Question: I am trying to install Tokumx mongodb inside ubuntu VM using Putty.
I have followed all the steps to install tokuMX mongodb from the link <URL>
I have created /data/db folder inside root and given permission.
when I ran mongod command , I got an error -> this is the screenshot.

It creates mongod.lock file inside data folder , I tried deleting that file and ran but got the same error.
How to fix it? Any idea?
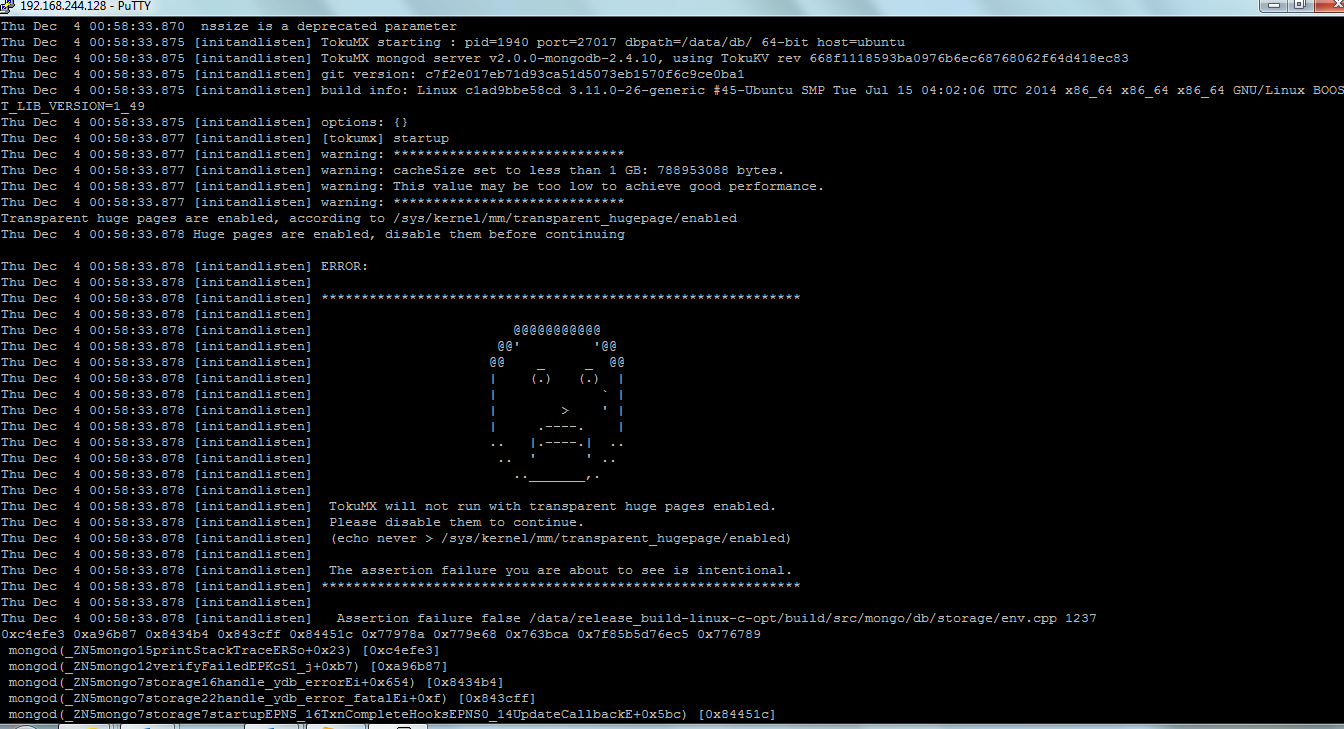
Answer: As said in the error message, you have to disable the transparent huge pages before launching mongod.
'''
echo never > /sys/kernel/mm/transparent_hugepage/enabled
'''
On Red Hat:
'''
echo never > /sys/kernel/mm/redhat_transparent_hugepage/enabled
'''